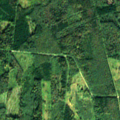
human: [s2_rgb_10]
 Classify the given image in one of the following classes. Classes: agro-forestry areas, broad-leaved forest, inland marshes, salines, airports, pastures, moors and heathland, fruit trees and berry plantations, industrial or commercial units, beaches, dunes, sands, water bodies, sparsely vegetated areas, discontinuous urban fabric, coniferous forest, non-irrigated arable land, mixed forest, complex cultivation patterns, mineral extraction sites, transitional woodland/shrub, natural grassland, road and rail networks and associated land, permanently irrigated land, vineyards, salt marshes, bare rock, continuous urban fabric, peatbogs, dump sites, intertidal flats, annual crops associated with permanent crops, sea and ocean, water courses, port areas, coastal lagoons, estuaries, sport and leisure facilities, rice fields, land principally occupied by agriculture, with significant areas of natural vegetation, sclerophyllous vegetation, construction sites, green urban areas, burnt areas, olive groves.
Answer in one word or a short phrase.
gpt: broad-leaved forest, mixed forest, transitional woodland/shrub